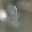
Label: 1